Aerial crown-view tile of a tropical tree (Barro Colorado Island, Panama), acquired 20241216:
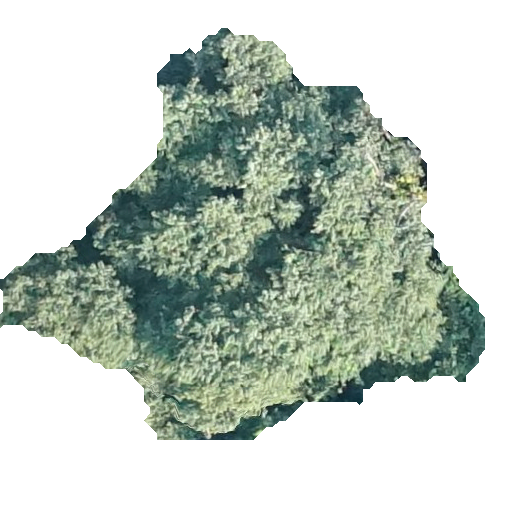
Species: Luehea seemannii
GBIF accepted scientific name: Luehea seemannii
Crown area: 167.024 m²